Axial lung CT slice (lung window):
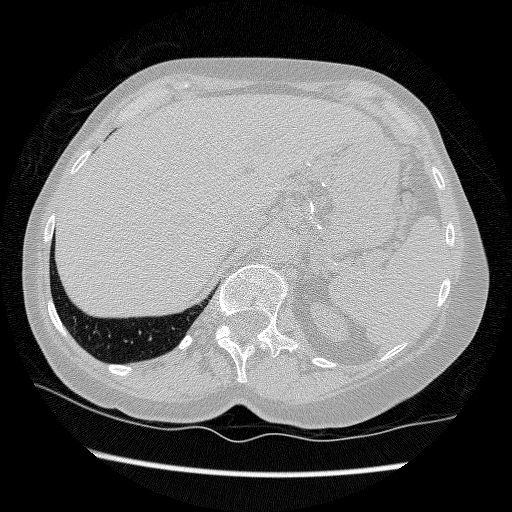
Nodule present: no